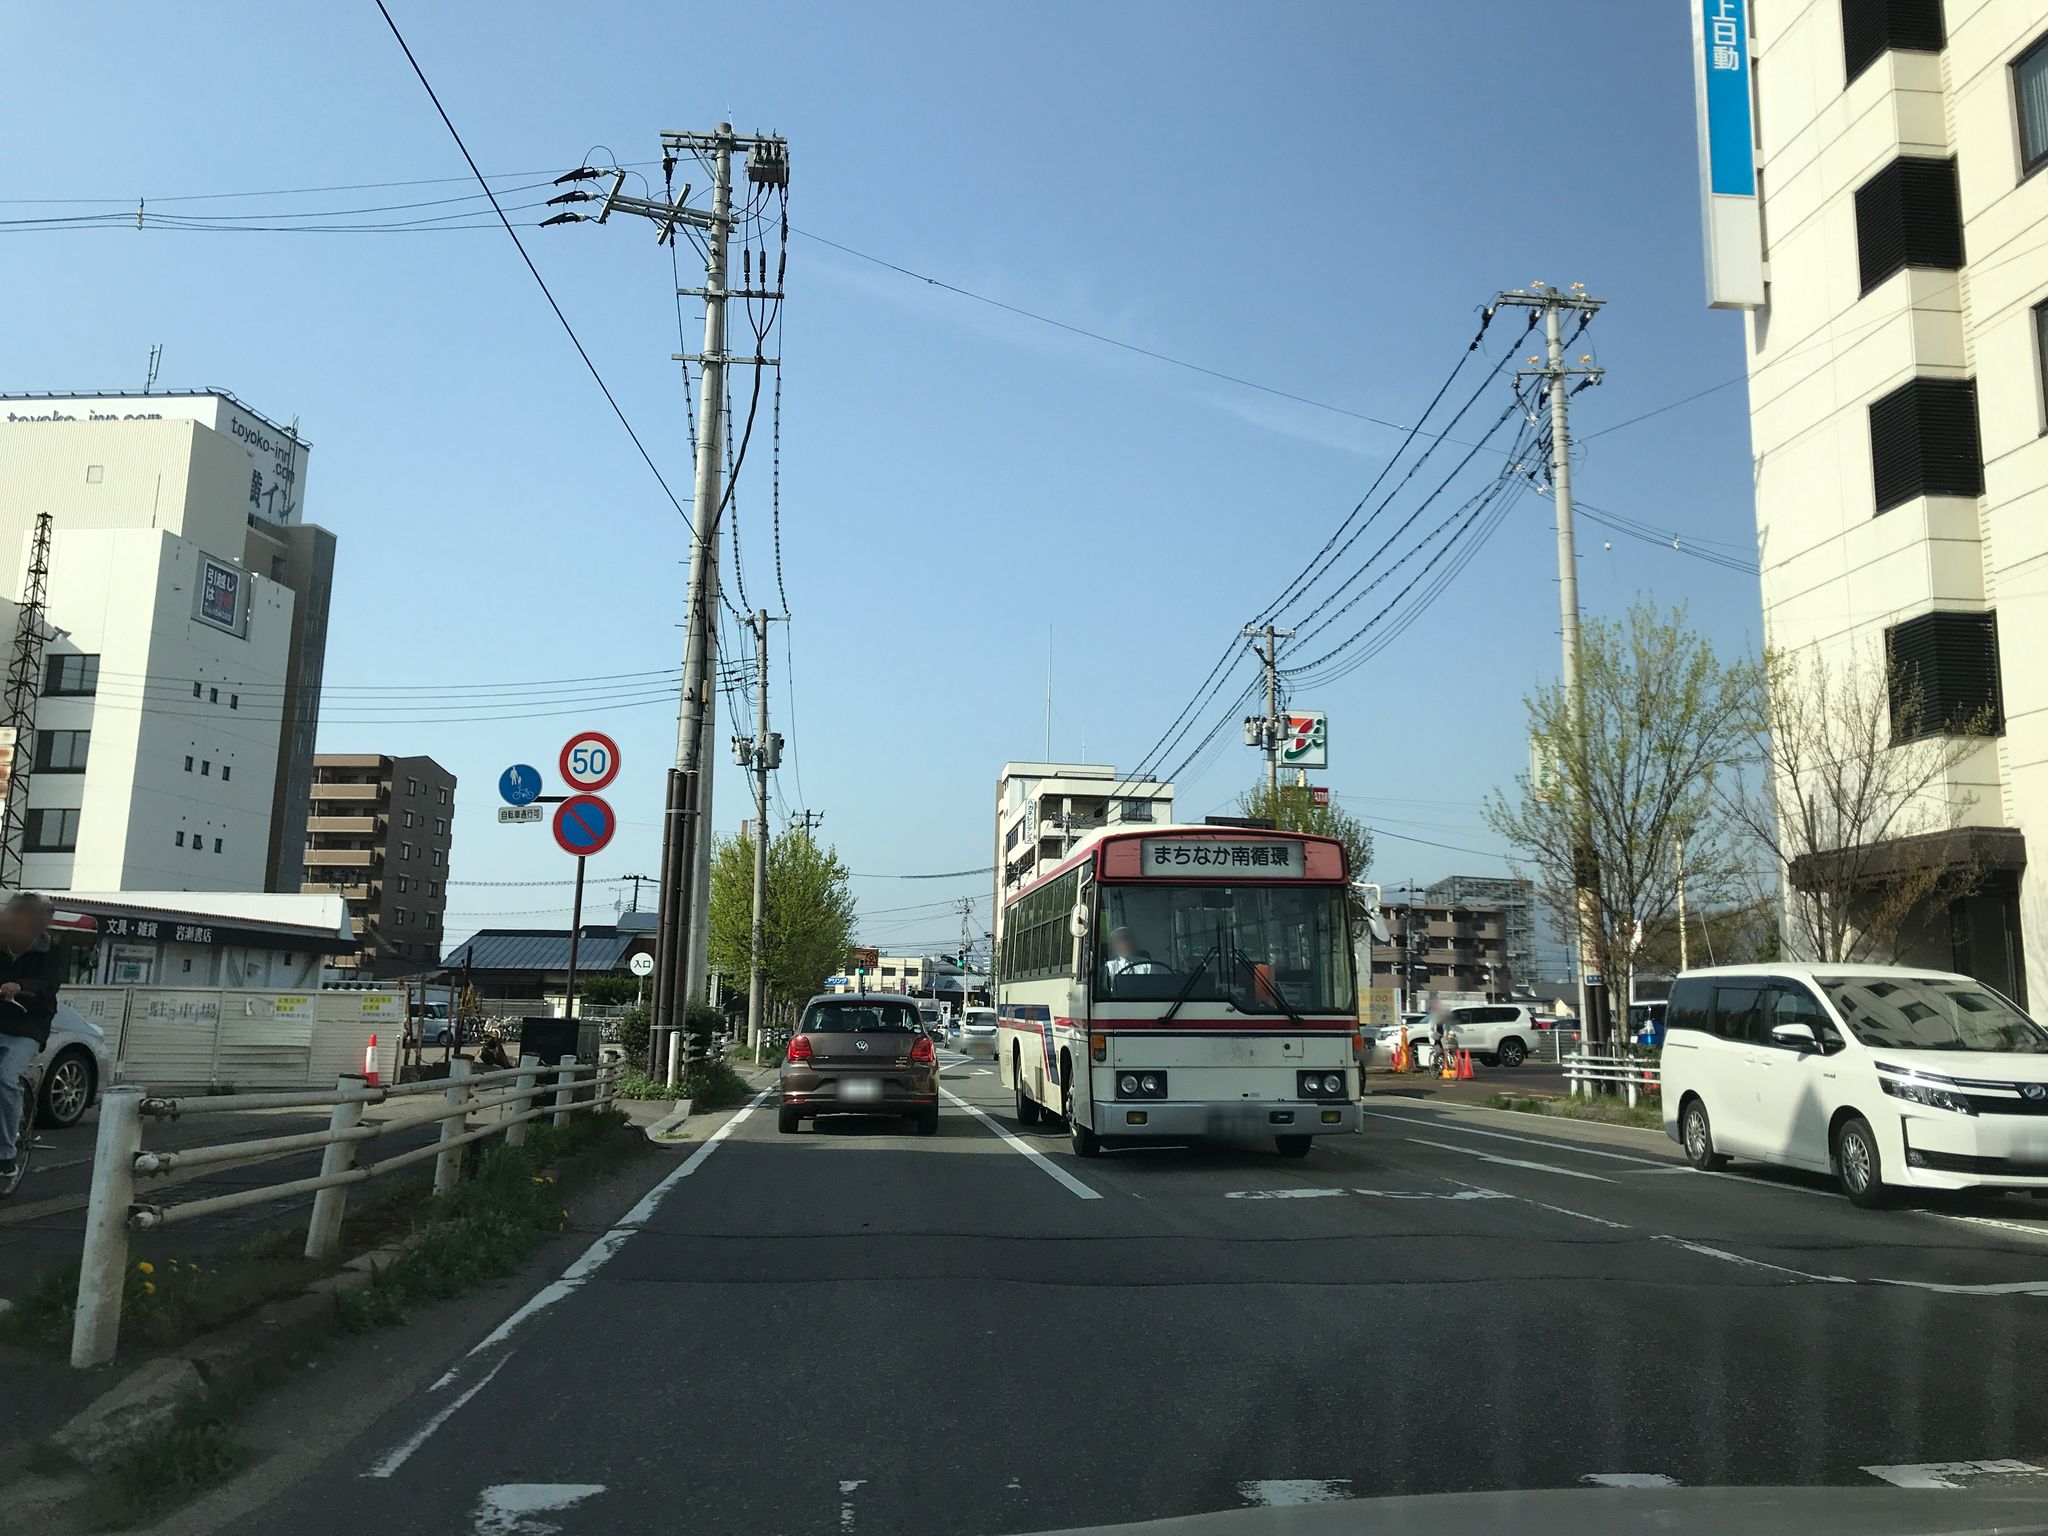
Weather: clear
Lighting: day
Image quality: good
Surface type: driving surface
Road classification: trunk
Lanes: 2.0
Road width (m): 3
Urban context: urban centre
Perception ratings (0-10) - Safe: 2.39, Lively: 3.06, Beautiful: 2.09, Boring: 0.86, Depressing: 5.09, Wealthy: 5.07